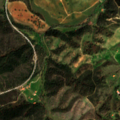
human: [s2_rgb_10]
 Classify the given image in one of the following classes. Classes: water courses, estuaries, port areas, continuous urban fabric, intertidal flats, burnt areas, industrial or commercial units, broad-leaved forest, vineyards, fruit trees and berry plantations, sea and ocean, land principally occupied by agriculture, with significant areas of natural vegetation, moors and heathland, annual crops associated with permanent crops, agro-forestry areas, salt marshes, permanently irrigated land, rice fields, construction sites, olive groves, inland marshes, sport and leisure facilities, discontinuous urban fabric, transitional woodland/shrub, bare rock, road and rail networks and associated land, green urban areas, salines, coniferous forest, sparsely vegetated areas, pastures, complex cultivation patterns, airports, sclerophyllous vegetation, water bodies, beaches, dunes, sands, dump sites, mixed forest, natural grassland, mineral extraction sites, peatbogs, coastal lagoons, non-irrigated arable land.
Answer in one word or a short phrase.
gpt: non-irrigated arable land, land principally occupied by agriculture, with significant areas of natural vegetation, broad-leaved forest, transitional woodland/shrub